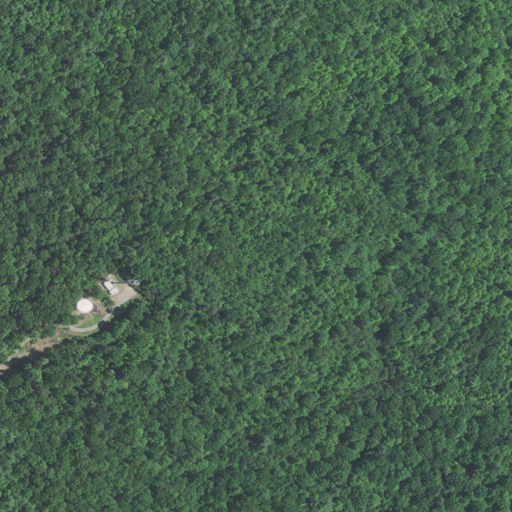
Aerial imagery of mountain in North Carolina named Pole Mountain containing deciduous forest, mixed forest, open development, and low intensity development